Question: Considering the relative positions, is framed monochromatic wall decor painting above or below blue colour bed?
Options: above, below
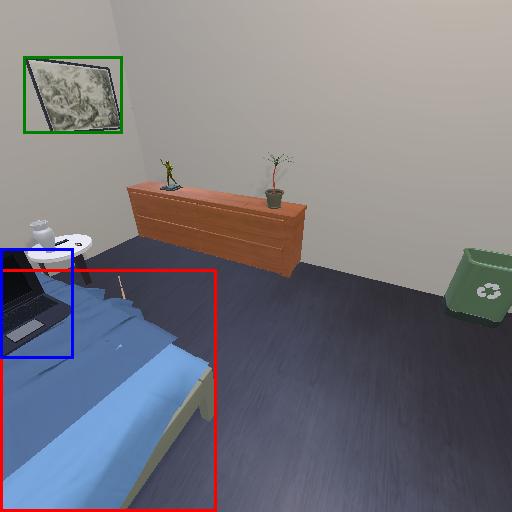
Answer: above